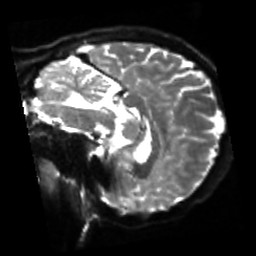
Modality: sbref
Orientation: sagittal
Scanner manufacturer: siemens
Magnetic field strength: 3 T
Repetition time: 4 s
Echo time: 0.0594 s